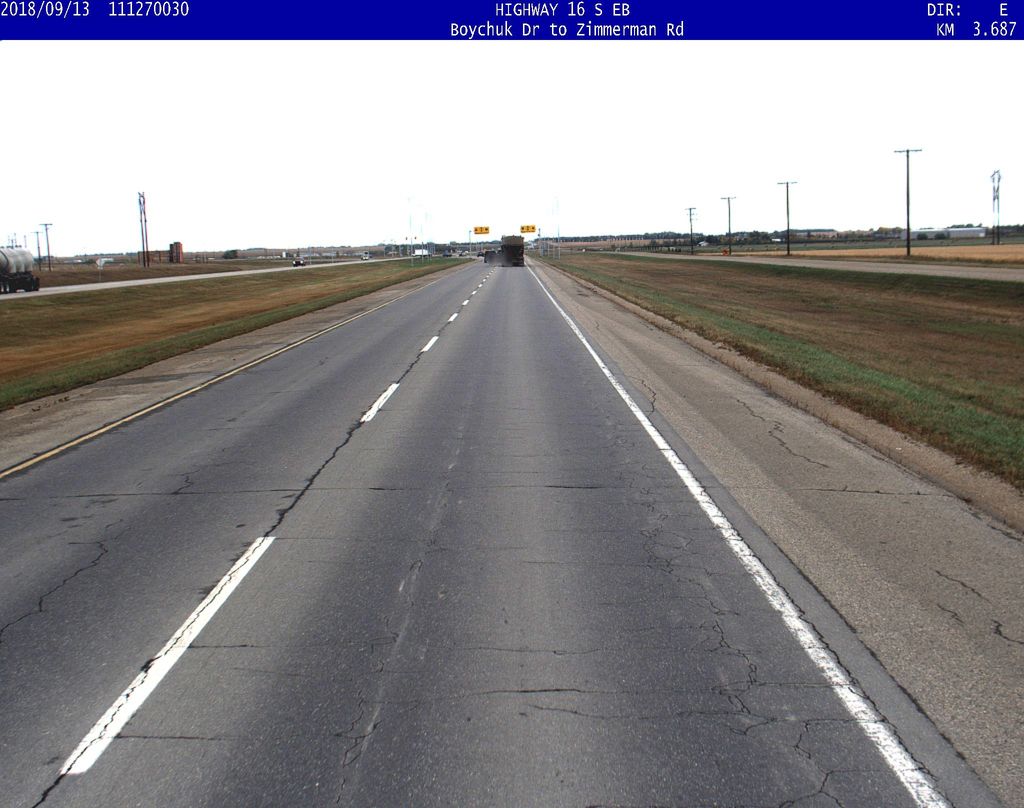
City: saskatoon